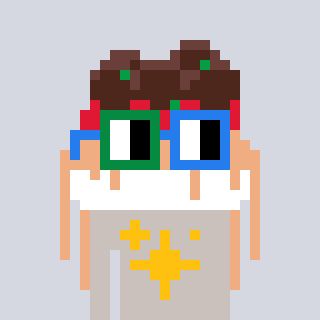
a pixel art character with square green and blue glasses, a spaghetti-shaped head and a foggrey-colored body on a cool background